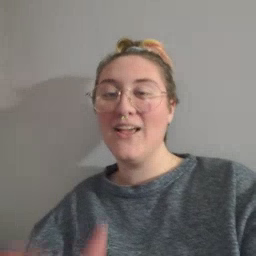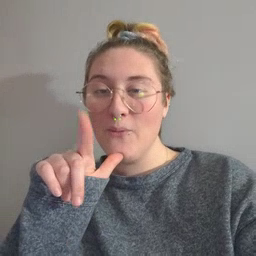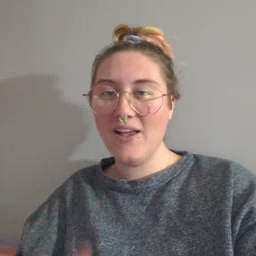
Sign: who